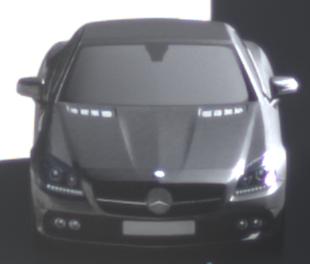
Make: Mercedes-Benz
Model: SLK 200
Detailed model: SLK-Class (172)
Model produced from: 2011/03
Model produced until: 2015/04
Doors: 2
Color: gray
Road condition: wet road
Daytime: morning or afternoon
Contrast: high contrast